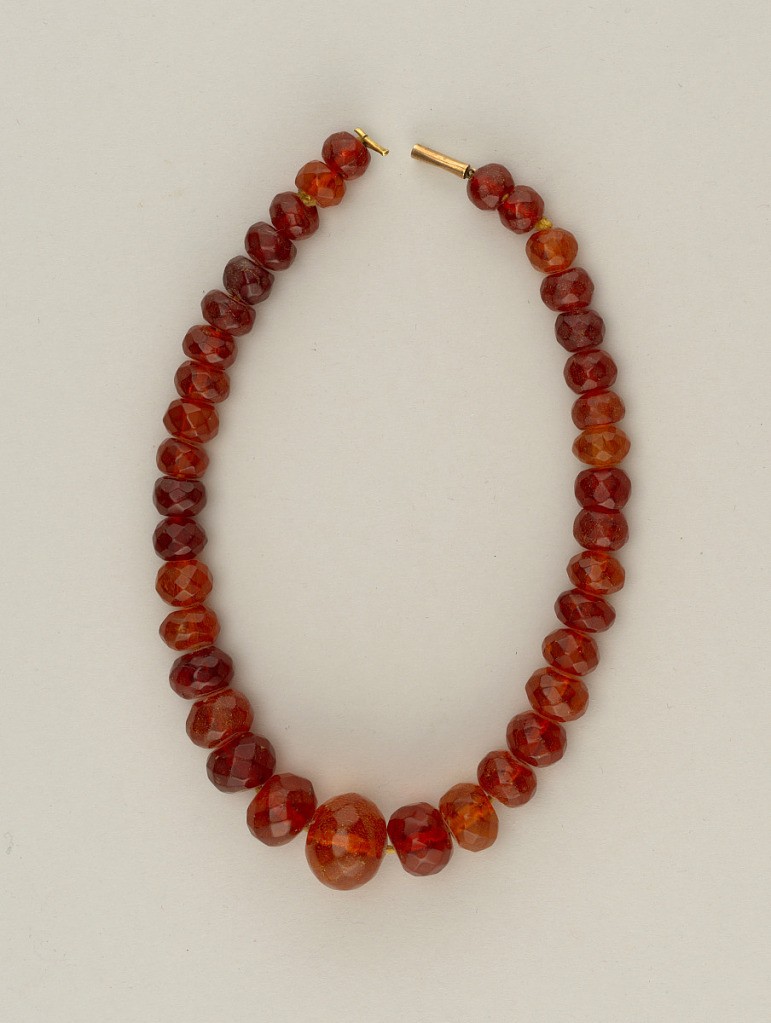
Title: Necklace
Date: early 20th century
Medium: amber
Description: Necklace of graduated amber beads.